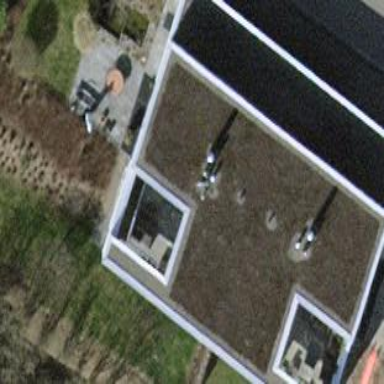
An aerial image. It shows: Building with flat roof.